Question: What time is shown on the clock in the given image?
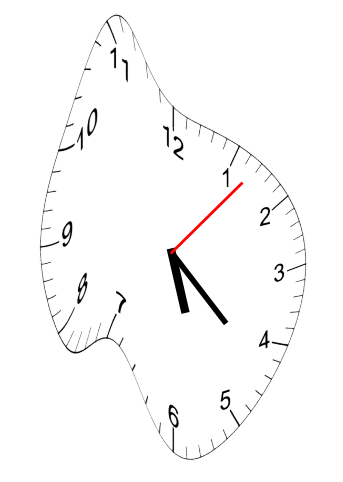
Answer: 05:22:07